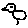
Label: bird